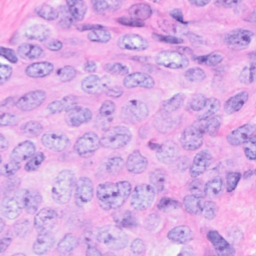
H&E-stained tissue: Breast